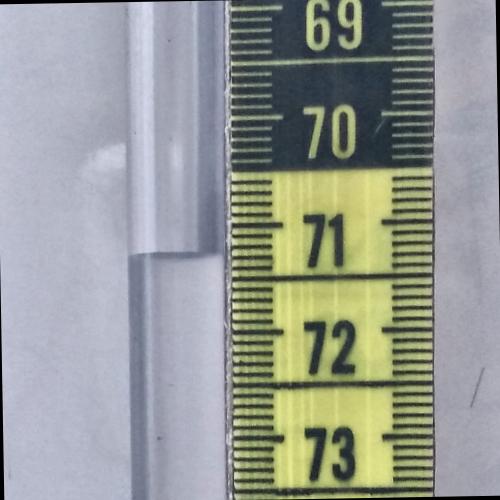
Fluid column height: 71.3 cm